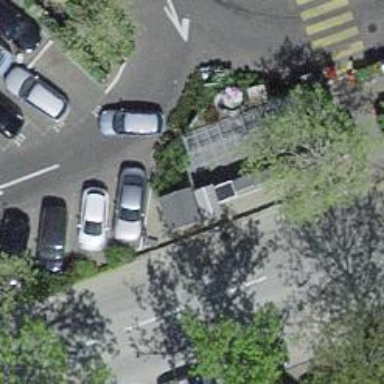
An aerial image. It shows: Bicycle parking facility.